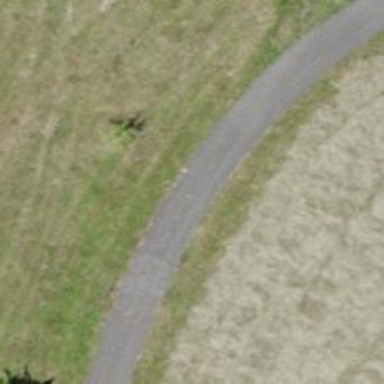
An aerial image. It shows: Path designated for golf carts.